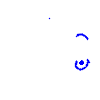
Particle: pion